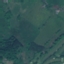
Land use / land cover class: Pasture